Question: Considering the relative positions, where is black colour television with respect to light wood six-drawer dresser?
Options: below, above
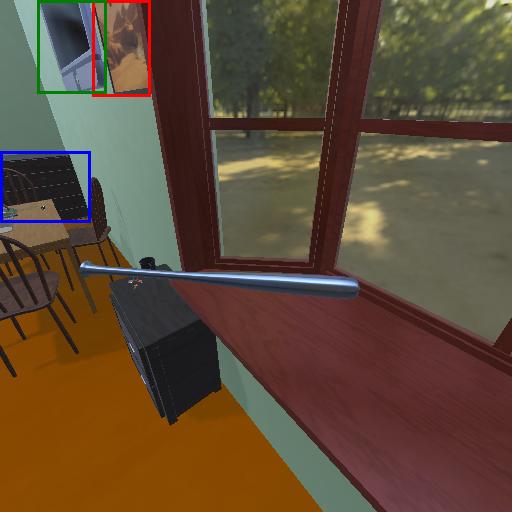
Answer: below